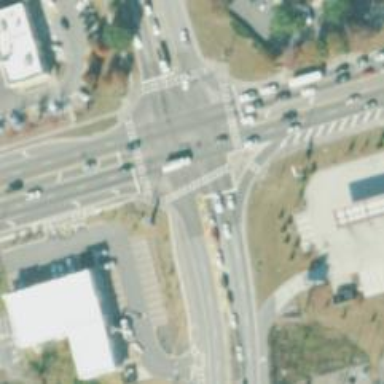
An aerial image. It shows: Marked crossing on footway.